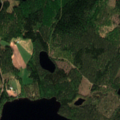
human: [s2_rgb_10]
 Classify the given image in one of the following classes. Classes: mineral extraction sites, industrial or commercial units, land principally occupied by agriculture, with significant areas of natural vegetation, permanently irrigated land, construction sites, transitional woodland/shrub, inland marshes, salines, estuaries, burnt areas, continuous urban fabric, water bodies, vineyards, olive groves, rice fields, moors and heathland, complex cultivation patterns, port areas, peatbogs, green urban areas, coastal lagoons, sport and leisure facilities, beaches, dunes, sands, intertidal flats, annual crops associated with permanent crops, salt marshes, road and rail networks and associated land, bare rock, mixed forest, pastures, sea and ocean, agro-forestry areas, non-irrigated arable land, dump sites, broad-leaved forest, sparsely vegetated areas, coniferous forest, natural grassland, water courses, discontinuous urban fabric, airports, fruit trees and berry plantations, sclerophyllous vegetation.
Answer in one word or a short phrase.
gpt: coniferous forest, mixed forest, transitional woodland/shrub, water bodies